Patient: sex F, age 58
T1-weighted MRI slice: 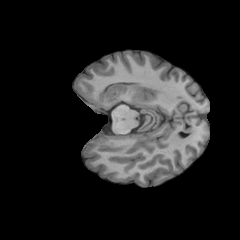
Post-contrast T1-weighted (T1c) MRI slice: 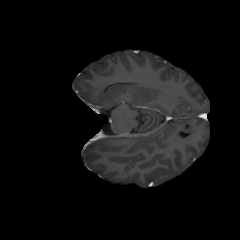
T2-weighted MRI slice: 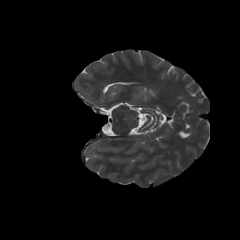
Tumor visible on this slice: no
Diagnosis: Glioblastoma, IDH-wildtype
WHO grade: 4